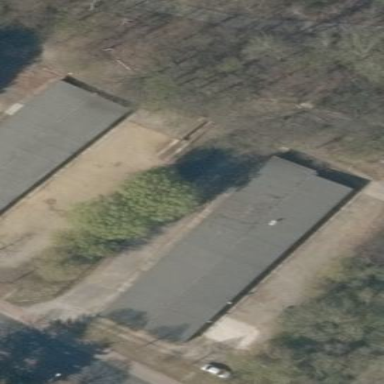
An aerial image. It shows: Group of garages.